Question: I am using Devise for authentication. Trying to edit/create devise forms with simple_form.
this
'''
<%= simple_form_for(resource, :as => resource_name, :url => session_path(resource_name), :html=>{:class=>"form-vertical"}) do |f| %>
<%= f.input :email, :placeholder=>"Email", :label=>false %>
<%= f.input :password, :placeholder=>"Password", :label=>false %>
<% if devise_mapping.rememberable? -%>
<div style="display:inline"><%= f.input :remember_me, :inline_label => 'Yes, remember me'%></div>
<%end -%>
<div><%= f.submit "Sign in", :class=>"pull-right btn btn-primary" %></div>
<div><%= link_to "Create an account", new_user_registration_path%></div>
<% end %>
'''
is literally giving me; , which should be checkbox

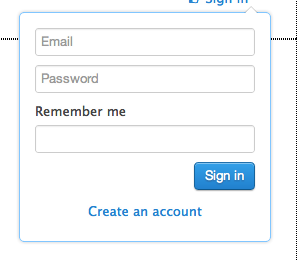
Answer: Maybe use
'''
<%= f.input :remember_me, :as => :boolean %>
'''